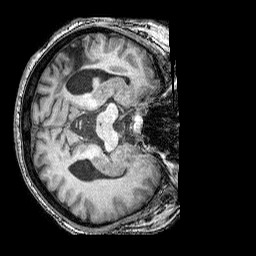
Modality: T1w
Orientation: axial
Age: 52
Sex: male
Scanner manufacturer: siemens
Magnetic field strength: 3 T
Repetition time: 2.25 s
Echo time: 0.00415 s